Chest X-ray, AP view. Patient: 40 years old, sex F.
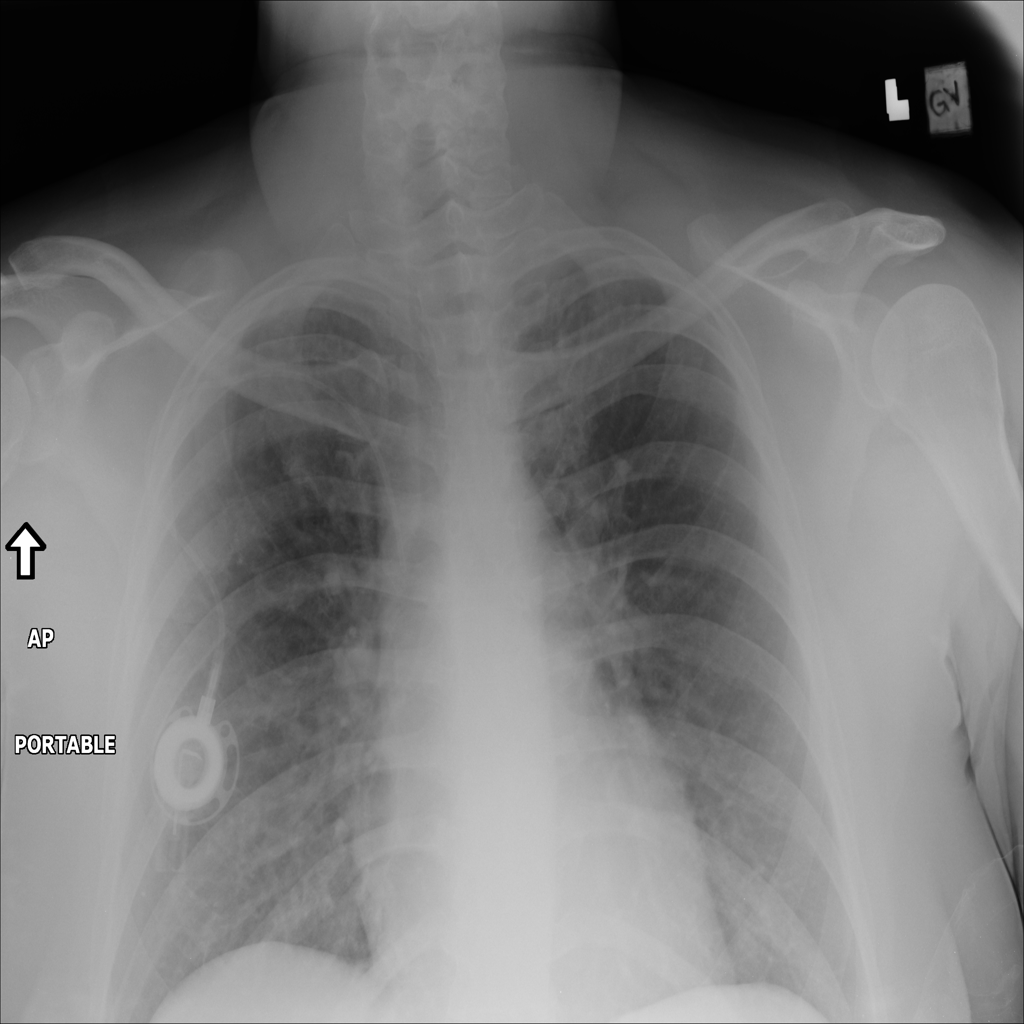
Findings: Infiltration